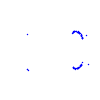
Particle: proton